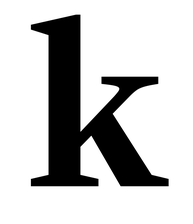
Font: LibreCaslonText_Bold